Question: I want to display a mask in a text field. How can I do that? Is there any reusable java library to do that? I want to create a text field that only allow to enter eight digits (each digit should be either 0 or 1)
E.g.

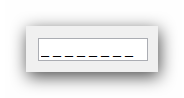
Answer: This will create a masked text field. When you press enter it will output what the user typed in. This uses JPasswordField. <URL>
'''
import java.awt.*;
import java.awt.event.*;
import javax.swing.*;
public class PasswordField1 extends JApplet implements ActionListener {
/* Declaration */
private JPasswordField Input;
private JTextField Echo;
private Container Panel;
private LayoutManager Layout;
public PasswordField1 () {
/* Instantiation */
Input = new JPasswordField ("", 20);
Layout = new FlowLayout ();
Panel = getContentPane ();
/* Location */
Panel.setLayout (Layout);
Panel.add (Input);
/* Configuration */
Input.addActionListener (this);
}
public void actionPerformed (ActionEvent e) {
char [] Chars;
String Word;
Chars = Input.getPassword();
Word = new String(Chars);
System.out.println("You Entered: " + Word);
}
}
'''